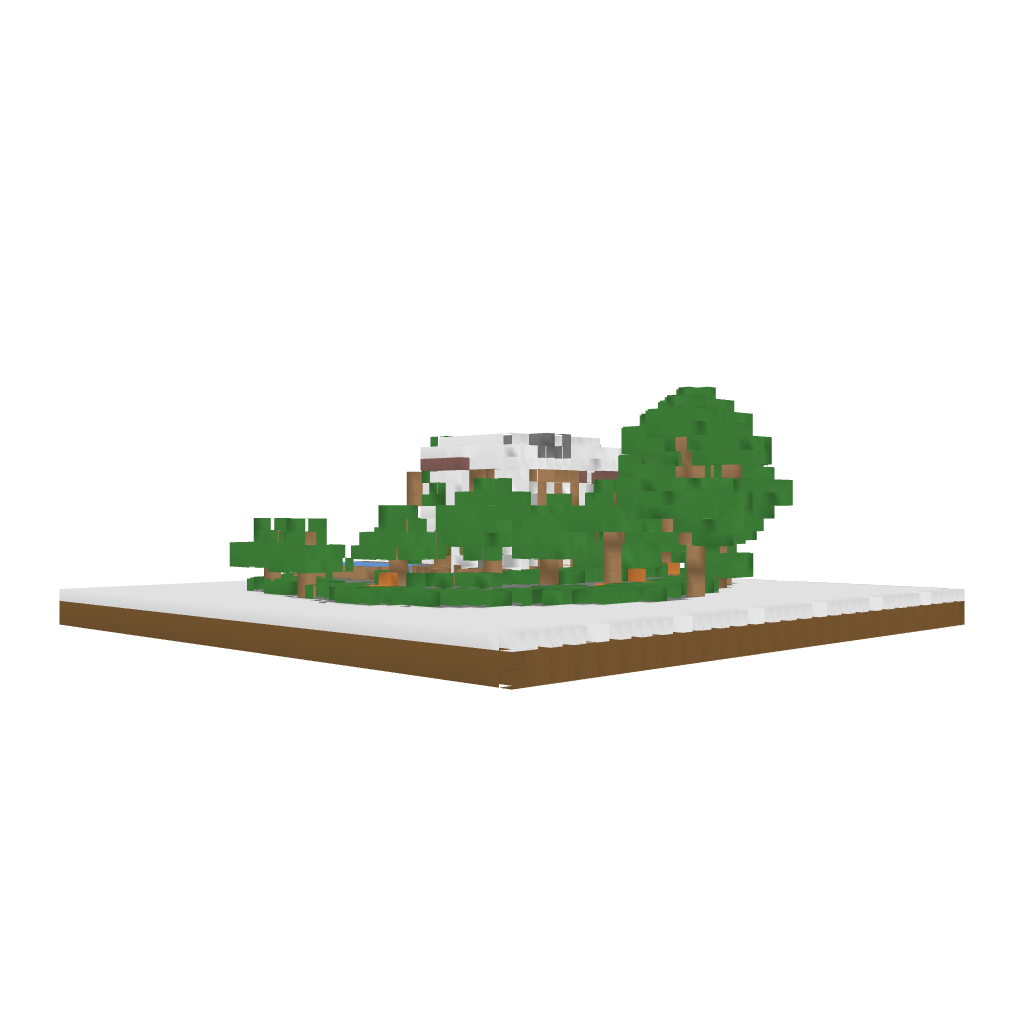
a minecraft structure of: Luxury House #5 good quality